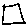
Label: square